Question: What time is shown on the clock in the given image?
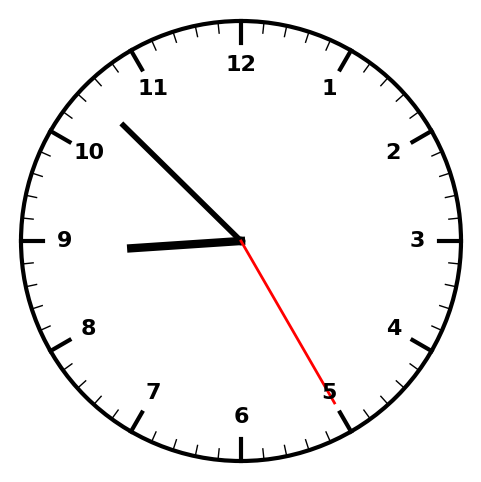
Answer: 08:52:25